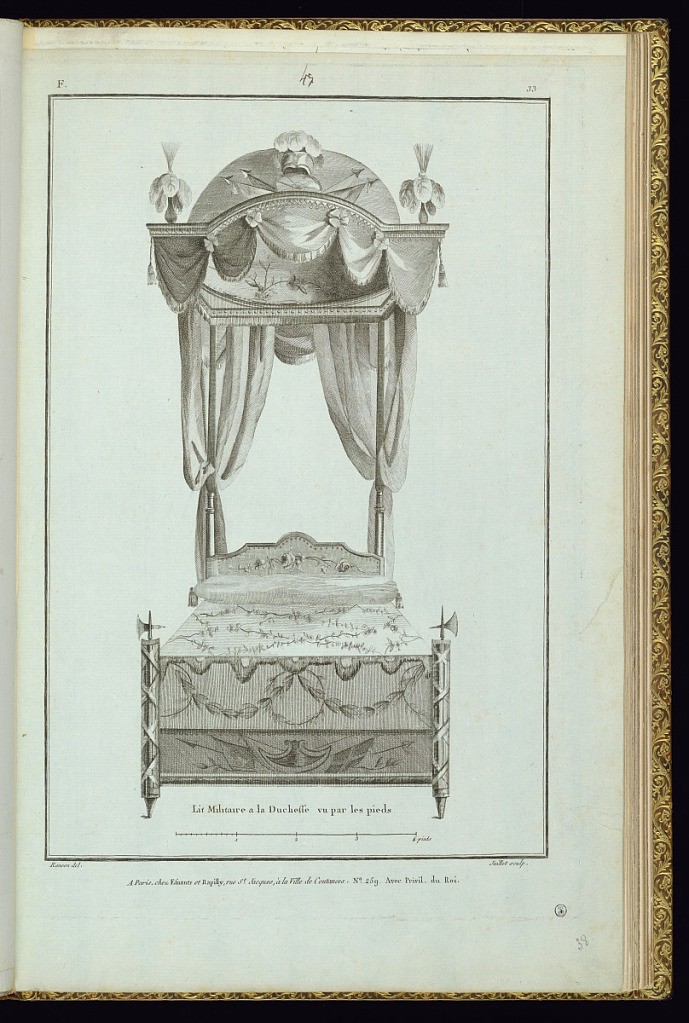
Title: Lit Militaire a la Duchesse vu par les pieds
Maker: Pierre Ranson, French, 1736–1786
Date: late 18th century
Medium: Etching and engraving on blue paper
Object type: Print
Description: Design for a bed (front view) with a crown canopy (baldachin) supported by the two headboard poles. The bed has a headboard with two bed posts. The bed skirt and canopy are ornamented with military trophies with arms and armor, flags, and a helmet. The canopy is topped with feather finials, and the bed curtains are drawn back and tied to the poles. The bed linen Is decorated with floral and leaf motifs. The bed posts have axe finials. A scale below. The plate is titled, numbered, and signed.